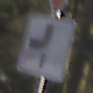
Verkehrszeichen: VerlaufVorfahrtsstrasse7
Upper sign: VorfahrtGewaehren
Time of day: MorningAfternoon
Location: Outdoor (Nature)
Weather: Clear
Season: Winter
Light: Natural